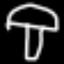
Label: mushroom